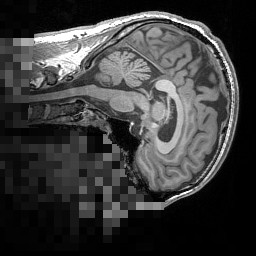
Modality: T1w
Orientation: sagittal
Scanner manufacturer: siemens
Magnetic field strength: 3 T
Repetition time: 1.5 s
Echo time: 0.00291 s